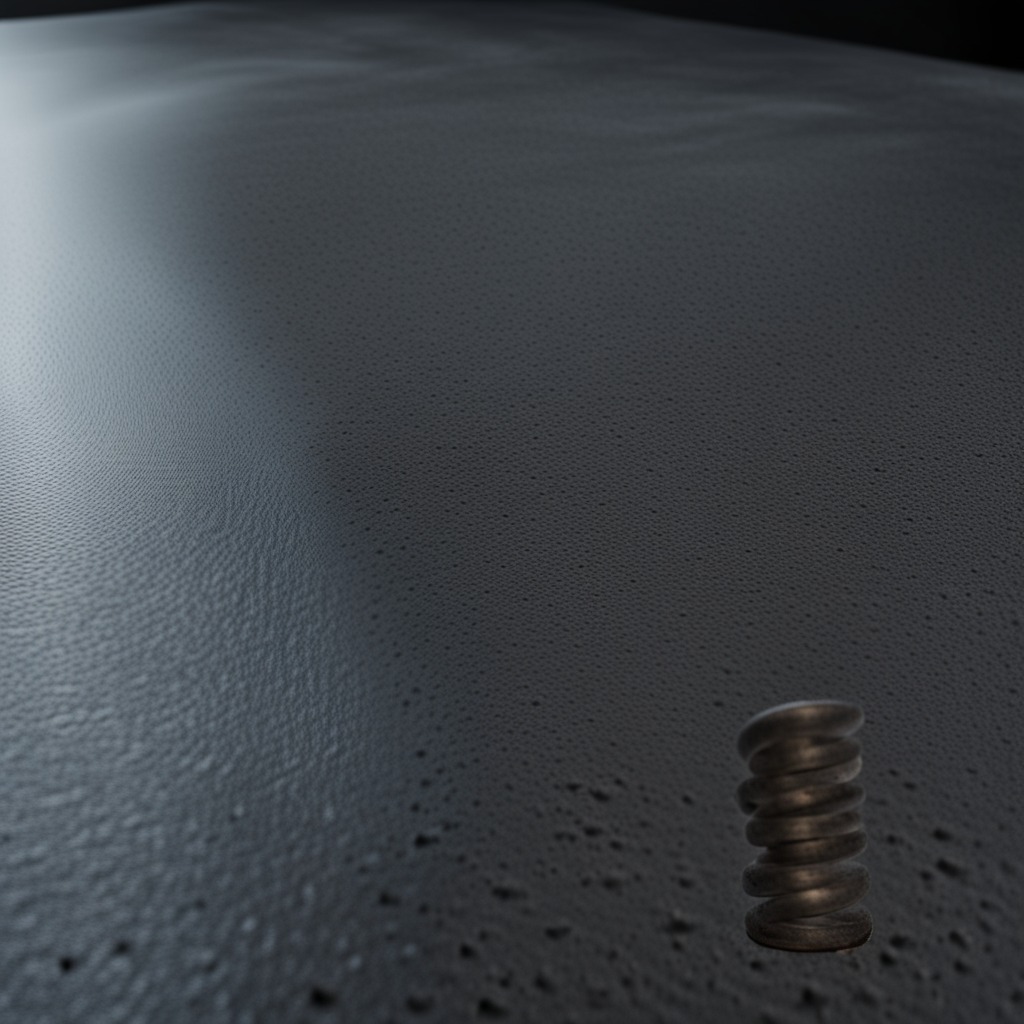
A coiled metal spring is lying on the clean granite table inside a workshop at night dim ambient light soft shadows worn but